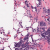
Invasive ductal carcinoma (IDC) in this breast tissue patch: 1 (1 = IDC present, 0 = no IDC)